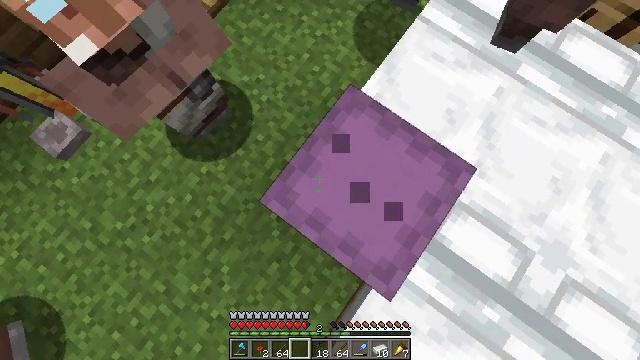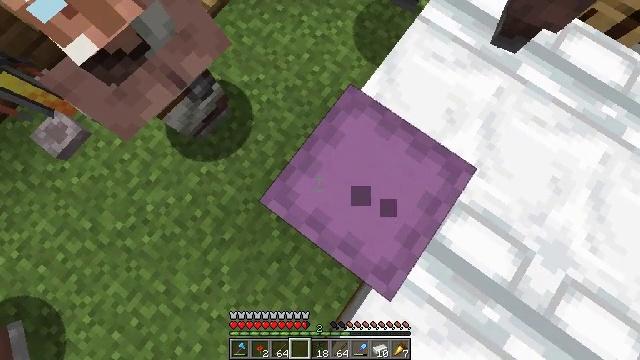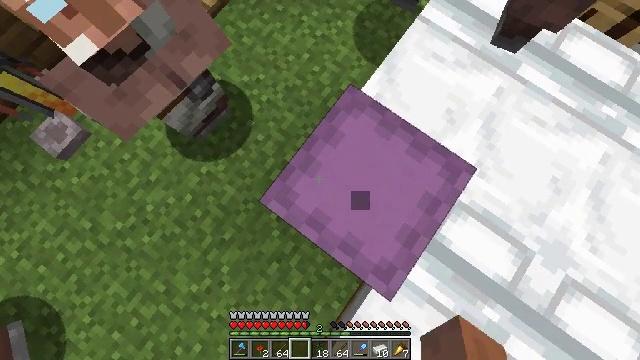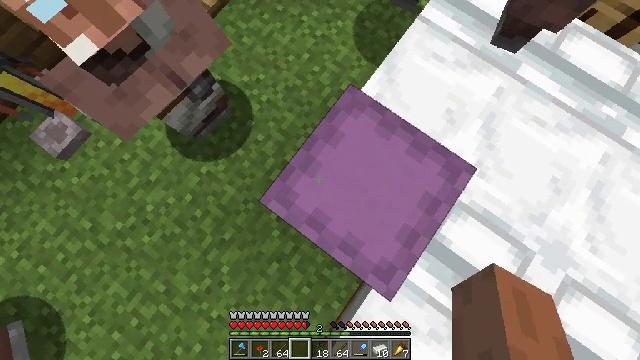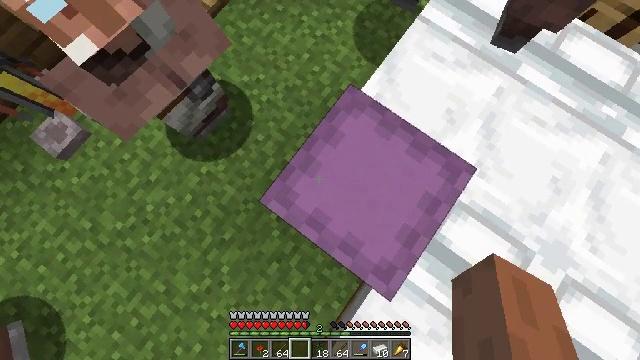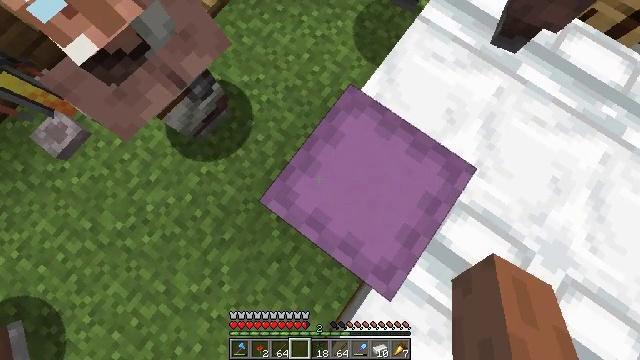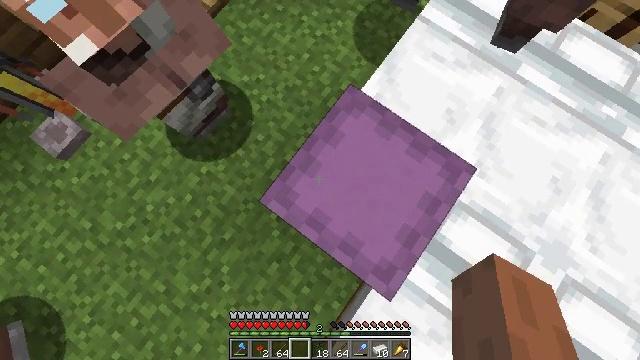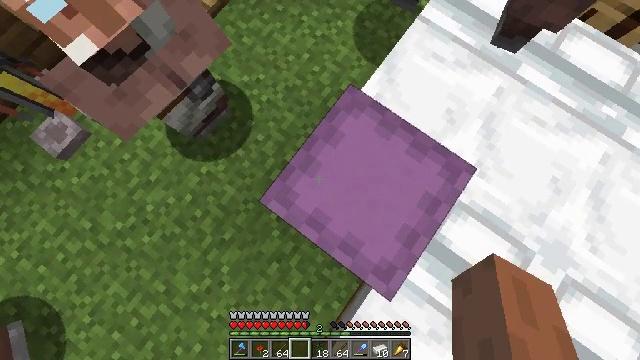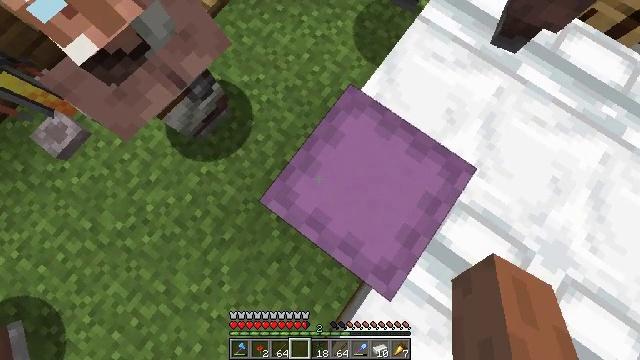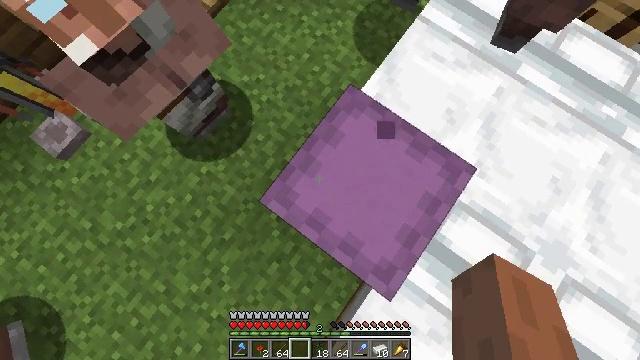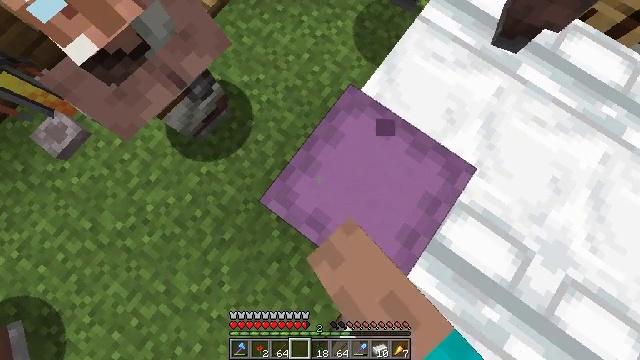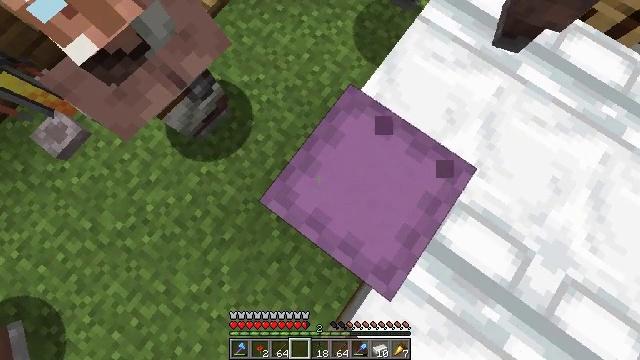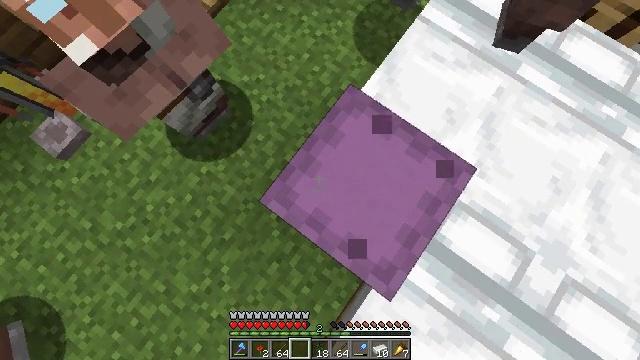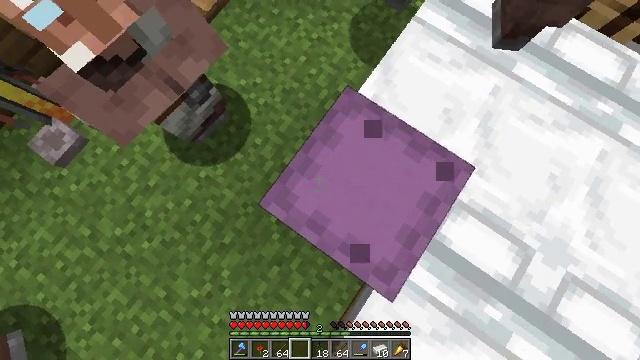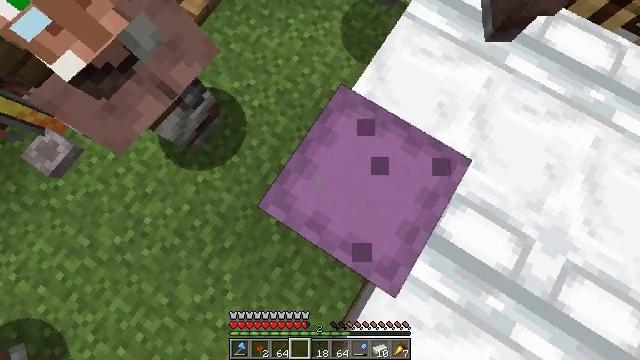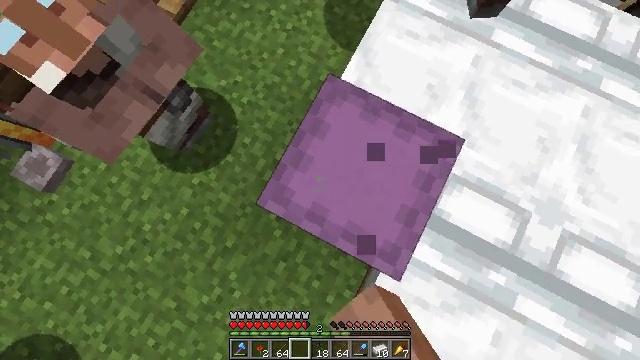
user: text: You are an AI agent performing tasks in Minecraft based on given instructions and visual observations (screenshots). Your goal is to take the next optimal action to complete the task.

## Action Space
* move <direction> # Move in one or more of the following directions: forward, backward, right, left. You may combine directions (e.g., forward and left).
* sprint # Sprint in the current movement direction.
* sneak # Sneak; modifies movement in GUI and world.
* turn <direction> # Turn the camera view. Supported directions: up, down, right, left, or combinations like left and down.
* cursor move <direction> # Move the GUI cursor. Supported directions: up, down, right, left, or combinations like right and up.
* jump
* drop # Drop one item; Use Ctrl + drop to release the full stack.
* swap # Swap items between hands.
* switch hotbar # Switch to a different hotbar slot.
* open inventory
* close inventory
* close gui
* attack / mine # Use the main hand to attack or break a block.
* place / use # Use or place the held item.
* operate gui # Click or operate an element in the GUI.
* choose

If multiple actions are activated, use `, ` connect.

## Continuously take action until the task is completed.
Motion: motion action
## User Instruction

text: Gather the shulker box for storage.
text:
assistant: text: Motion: no_op
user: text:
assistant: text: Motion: no_op
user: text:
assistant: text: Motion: no_op
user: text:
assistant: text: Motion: no_op
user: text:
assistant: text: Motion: no_op
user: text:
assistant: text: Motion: no_op
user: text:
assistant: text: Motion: no_op
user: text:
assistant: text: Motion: no_op
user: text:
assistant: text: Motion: attack / mine
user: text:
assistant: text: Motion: no_op
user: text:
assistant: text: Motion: attack / mine
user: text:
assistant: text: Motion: attack / mine
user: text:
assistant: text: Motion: turn right
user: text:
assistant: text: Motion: turn right, attack / mine
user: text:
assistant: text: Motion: turn right and down, attack / mine
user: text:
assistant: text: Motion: turn right and down, attack / mine
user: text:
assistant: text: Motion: turn right, attack / mine, open inventory
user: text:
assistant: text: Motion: operate gui, open inventory
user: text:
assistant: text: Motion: operate gui, open inventory
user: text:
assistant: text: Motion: open inventory
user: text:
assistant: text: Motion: cursor move right and up
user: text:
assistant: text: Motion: cursor move right and up
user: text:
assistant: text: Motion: cursor move up
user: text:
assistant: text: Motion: no_op
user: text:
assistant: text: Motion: no_op
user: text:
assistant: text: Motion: cursor move down
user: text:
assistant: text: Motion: cursor move down
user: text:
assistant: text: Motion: no_op
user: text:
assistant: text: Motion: close inventory
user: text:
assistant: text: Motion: close inventory